Aerial crown-view tile of a tropical tree (Barro Colorado Island, Panama), acquired 20240716:
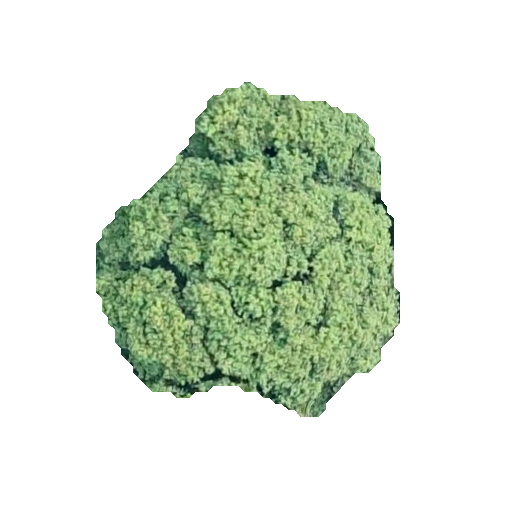
Species: Trichilia tuberculata
GBIF accepted scientific name: Trichilia tuberculata
Crown area: 113.592 m²